Interaction volume radius: 5 \u00c5
Interaction volume height: 10 \u00c5
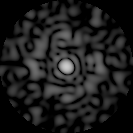
Disorder parameter: 0.898